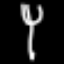
Label: fork